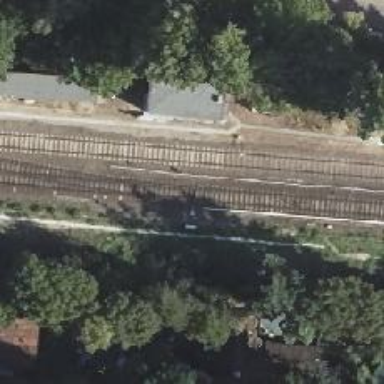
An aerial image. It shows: Electrified rail railway.